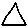
Label: triangle